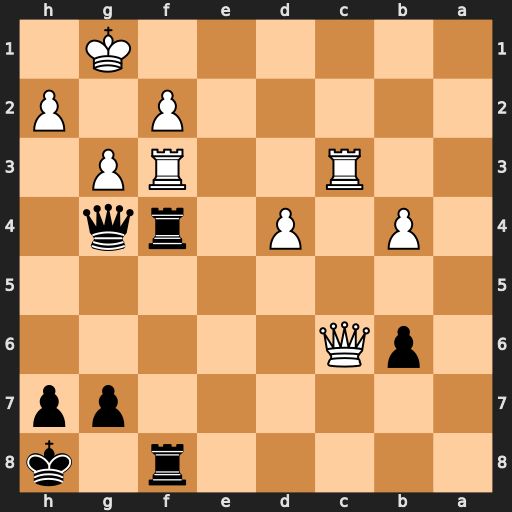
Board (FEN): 5r1k/6pp/1pQ5/8/1P1P1rq1/2R2RP1/5P1P/6K1
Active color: b
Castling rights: -
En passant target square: -
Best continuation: Rxf3 Rxf3 Qxf3